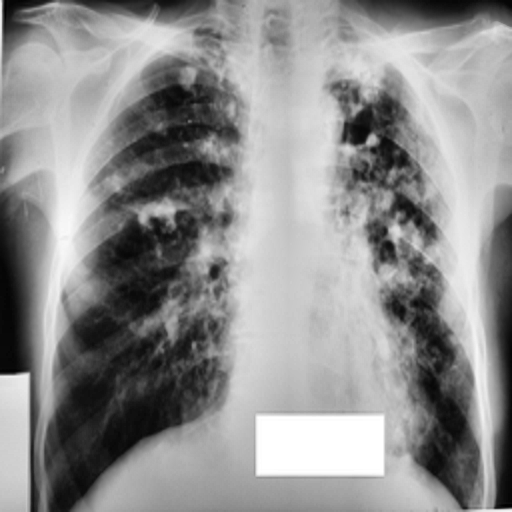
Finding: TUBERCULOSIS